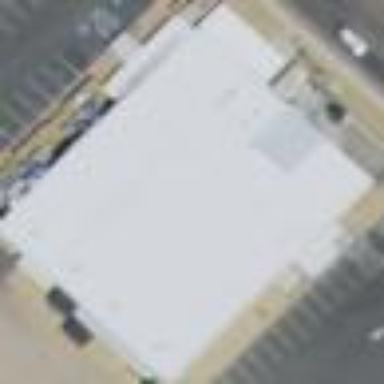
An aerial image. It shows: Building housing bowling alley.